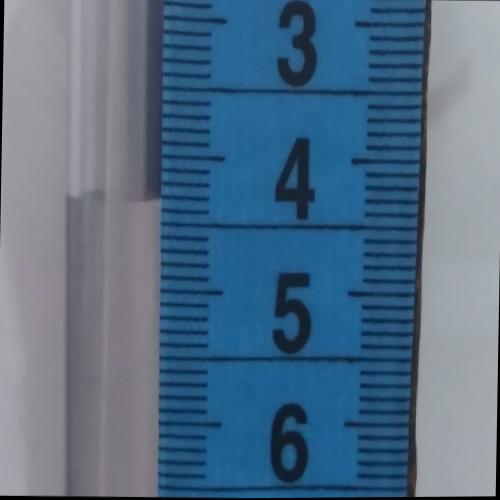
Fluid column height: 4.3 cm